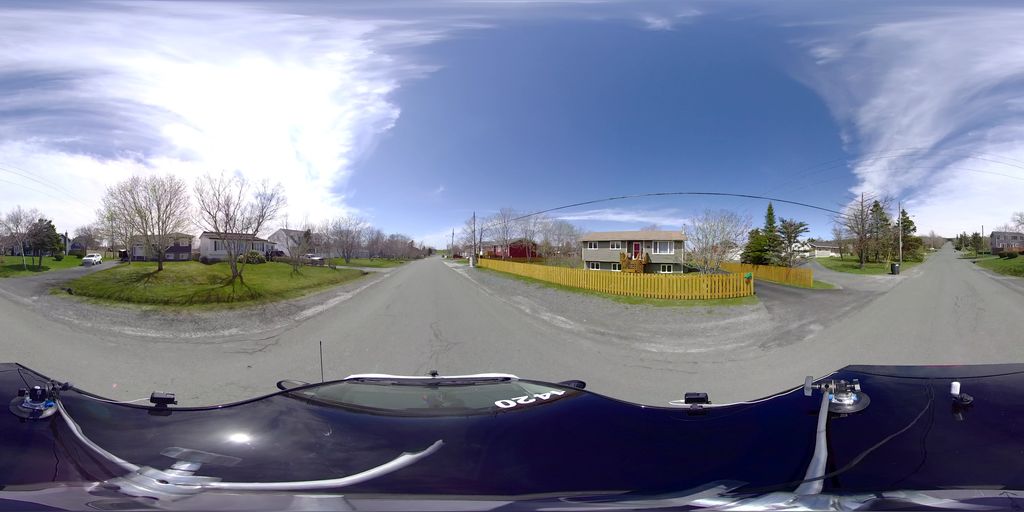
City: st_johns